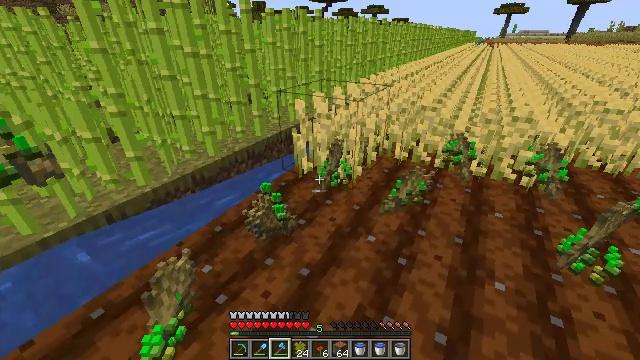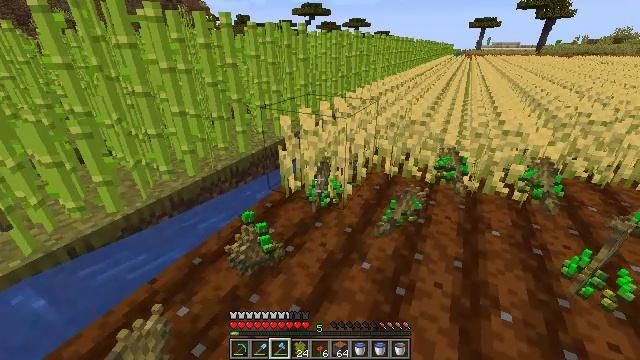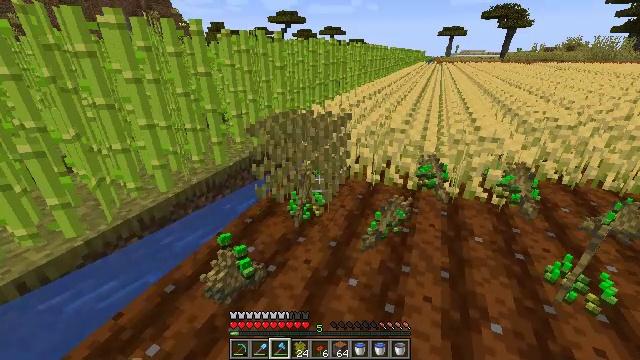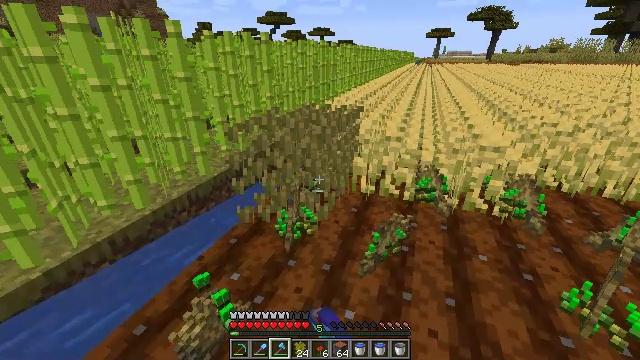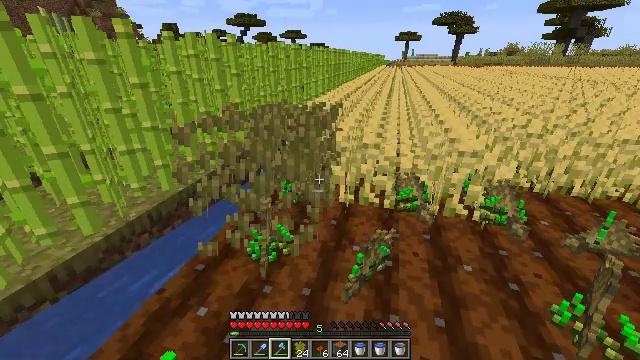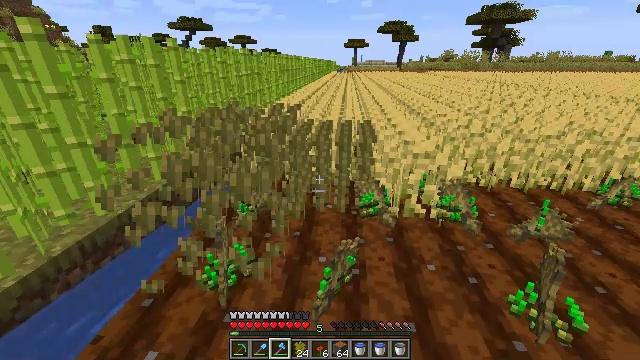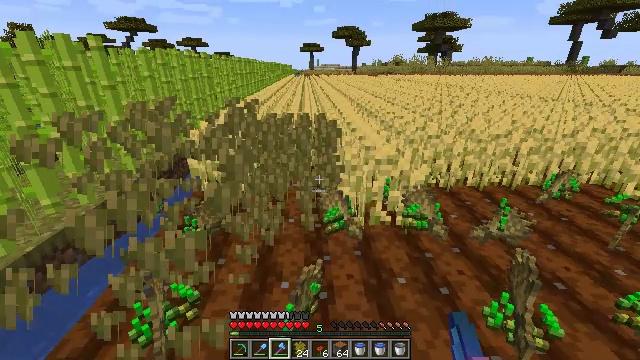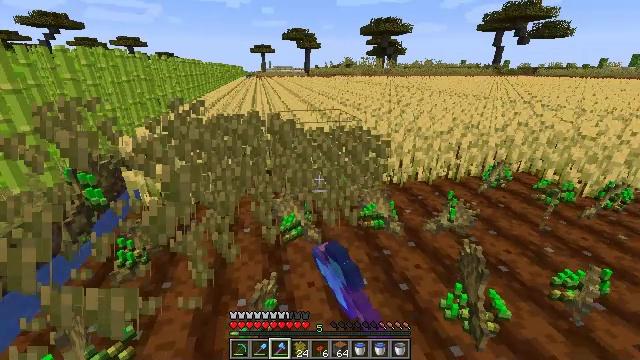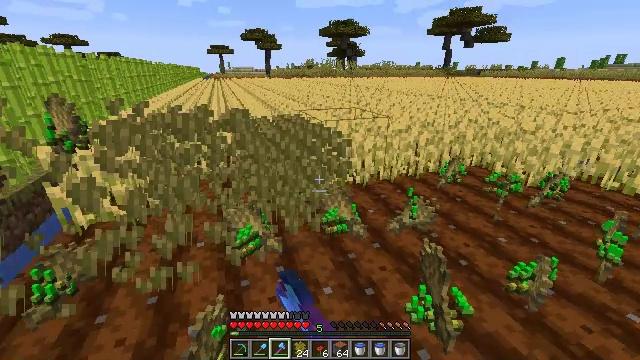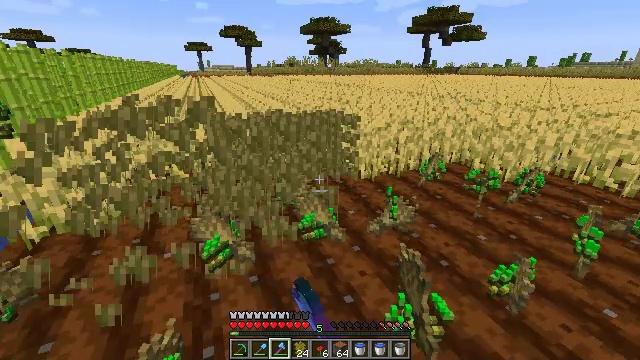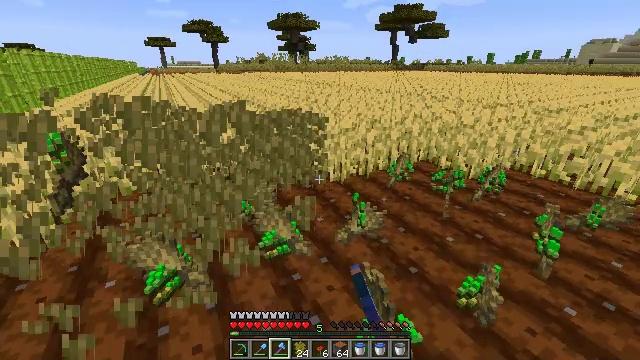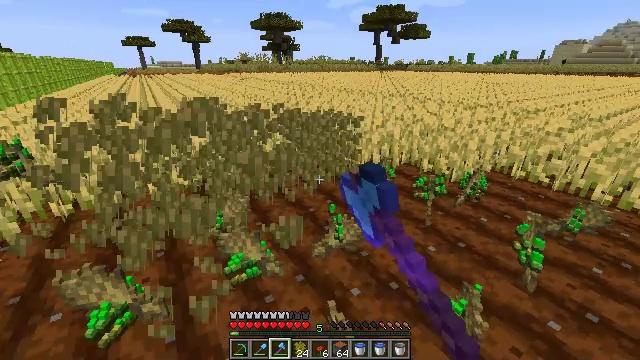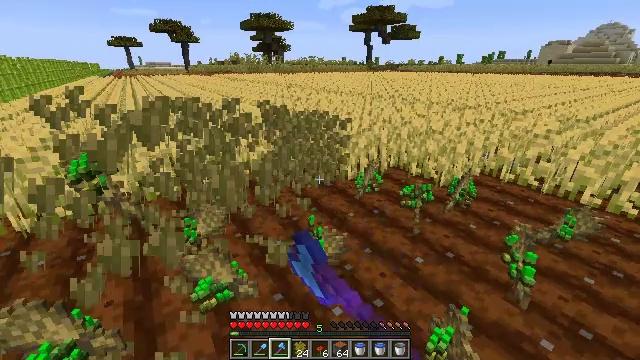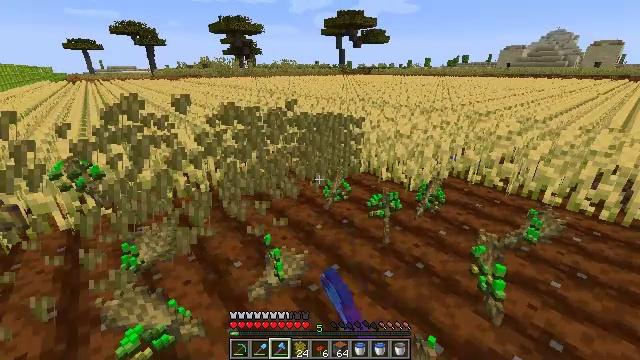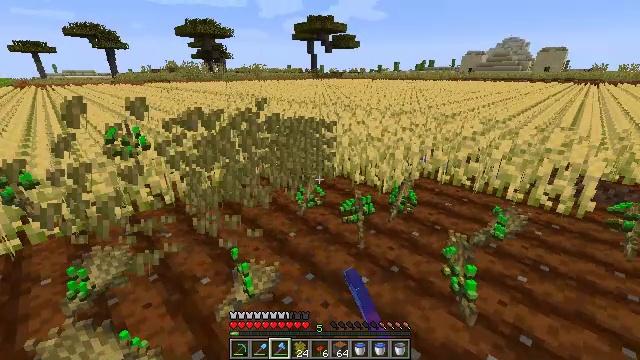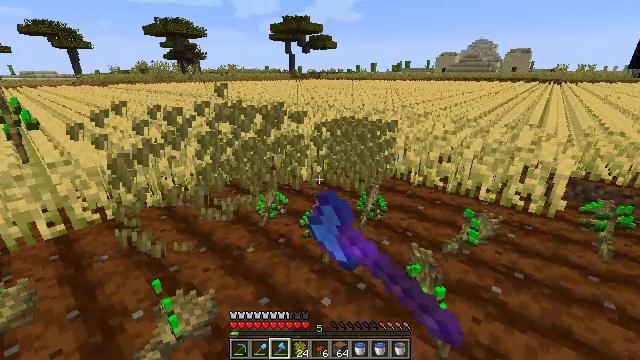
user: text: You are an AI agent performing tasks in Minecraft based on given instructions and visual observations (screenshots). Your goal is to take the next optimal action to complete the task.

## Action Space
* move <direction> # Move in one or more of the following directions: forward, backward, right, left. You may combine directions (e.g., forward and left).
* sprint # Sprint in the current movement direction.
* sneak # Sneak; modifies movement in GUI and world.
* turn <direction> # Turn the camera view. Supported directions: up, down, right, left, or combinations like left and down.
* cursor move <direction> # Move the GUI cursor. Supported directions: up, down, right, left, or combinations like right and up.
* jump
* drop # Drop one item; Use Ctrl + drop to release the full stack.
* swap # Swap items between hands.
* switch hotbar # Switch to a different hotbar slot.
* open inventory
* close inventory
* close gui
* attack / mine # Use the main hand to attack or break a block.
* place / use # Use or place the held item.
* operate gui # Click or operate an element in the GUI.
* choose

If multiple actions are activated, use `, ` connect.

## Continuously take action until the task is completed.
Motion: motion action
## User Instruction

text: Get wheat from the farmland.
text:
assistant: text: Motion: move forward, turn right and up
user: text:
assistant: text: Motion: move forward, turn right and up, attack / mine
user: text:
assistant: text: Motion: move forward, turn right, attack / mine
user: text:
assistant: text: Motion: move forward, turn right, attack / mine
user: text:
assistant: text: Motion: move forward, turn right and up, attack / mine
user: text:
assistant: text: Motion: move forward and move right, turn right, attack / mine
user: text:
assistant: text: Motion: move forward and move right, turn right, attack / mine
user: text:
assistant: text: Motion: move forward and move right, turn right, attack / mine
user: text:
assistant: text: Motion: move forward and move right, turn right, attack / mine
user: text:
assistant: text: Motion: move forward and move right, turn right, attack / mine
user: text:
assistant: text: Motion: move forward and move right, turn right, attack / mine
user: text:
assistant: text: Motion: move forward and move right, turn right, attack / mine
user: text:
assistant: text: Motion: move forward and move right, turn right, attack / mine
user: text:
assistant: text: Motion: move forward and move right, turn right, attack / mine
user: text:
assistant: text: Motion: move forward and move right, turn right, attack / mine
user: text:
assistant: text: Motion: move forward and move right, turn right, attack / mine
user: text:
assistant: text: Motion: move forward and move right, turn right, attack / mine
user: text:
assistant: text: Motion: move forward and move right, turn right, attack / mine
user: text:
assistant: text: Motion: move forward and move right, turn right, attack / mine
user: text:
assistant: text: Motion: move forward and move right, attack / mine
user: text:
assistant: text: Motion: move forward and move right, turn left, attack / mine
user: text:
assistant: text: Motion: move forward and move left, turn left, attack / mine
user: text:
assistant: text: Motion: move forward and move left, attack / mine
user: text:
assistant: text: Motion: move forward and move left, turn left, attack / mine
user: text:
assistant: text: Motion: move forward and move left, turn left, attack / mine
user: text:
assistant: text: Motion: move forward and move left, turn left, attack / mine
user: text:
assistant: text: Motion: move forward and move left, turn left, attack / mine
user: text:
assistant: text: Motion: move forward and move left, turn left, attack / mine
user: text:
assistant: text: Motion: move forward and move left, turn right, attack / mine
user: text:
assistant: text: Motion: move right, turn right and down, attack / mine